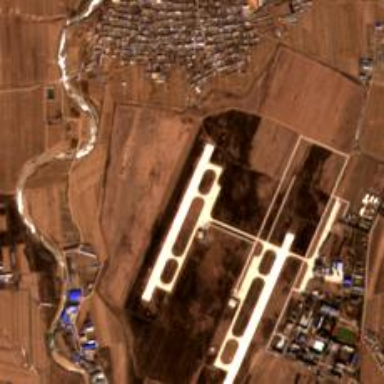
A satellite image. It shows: View of runway in airport.